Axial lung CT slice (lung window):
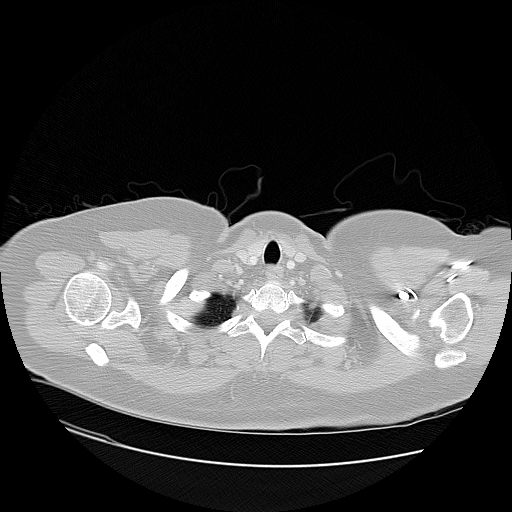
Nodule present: no